Interaction volume radius: 10 \u00c5
Interaction volume height: 25 \u00c5
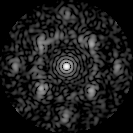
Disorder parameter: 0.5769